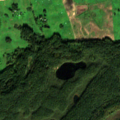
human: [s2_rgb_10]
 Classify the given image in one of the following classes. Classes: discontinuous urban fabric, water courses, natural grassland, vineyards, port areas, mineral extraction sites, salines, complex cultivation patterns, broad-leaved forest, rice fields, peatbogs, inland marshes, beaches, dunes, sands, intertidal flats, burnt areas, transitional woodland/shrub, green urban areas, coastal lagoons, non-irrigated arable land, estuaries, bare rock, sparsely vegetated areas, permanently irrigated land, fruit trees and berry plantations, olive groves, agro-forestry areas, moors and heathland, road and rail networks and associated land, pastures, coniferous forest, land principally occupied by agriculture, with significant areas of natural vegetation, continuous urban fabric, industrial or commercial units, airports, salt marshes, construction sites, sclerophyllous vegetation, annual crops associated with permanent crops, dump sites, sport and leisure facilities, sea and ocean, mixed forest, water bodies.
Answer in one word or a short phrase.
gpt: non-irrigated arable land, pastures, complex cultivation patterns, broad-leaved forest, coniferous forest, mixed forest, transitional woodland/shrub, water bodies